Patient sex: F
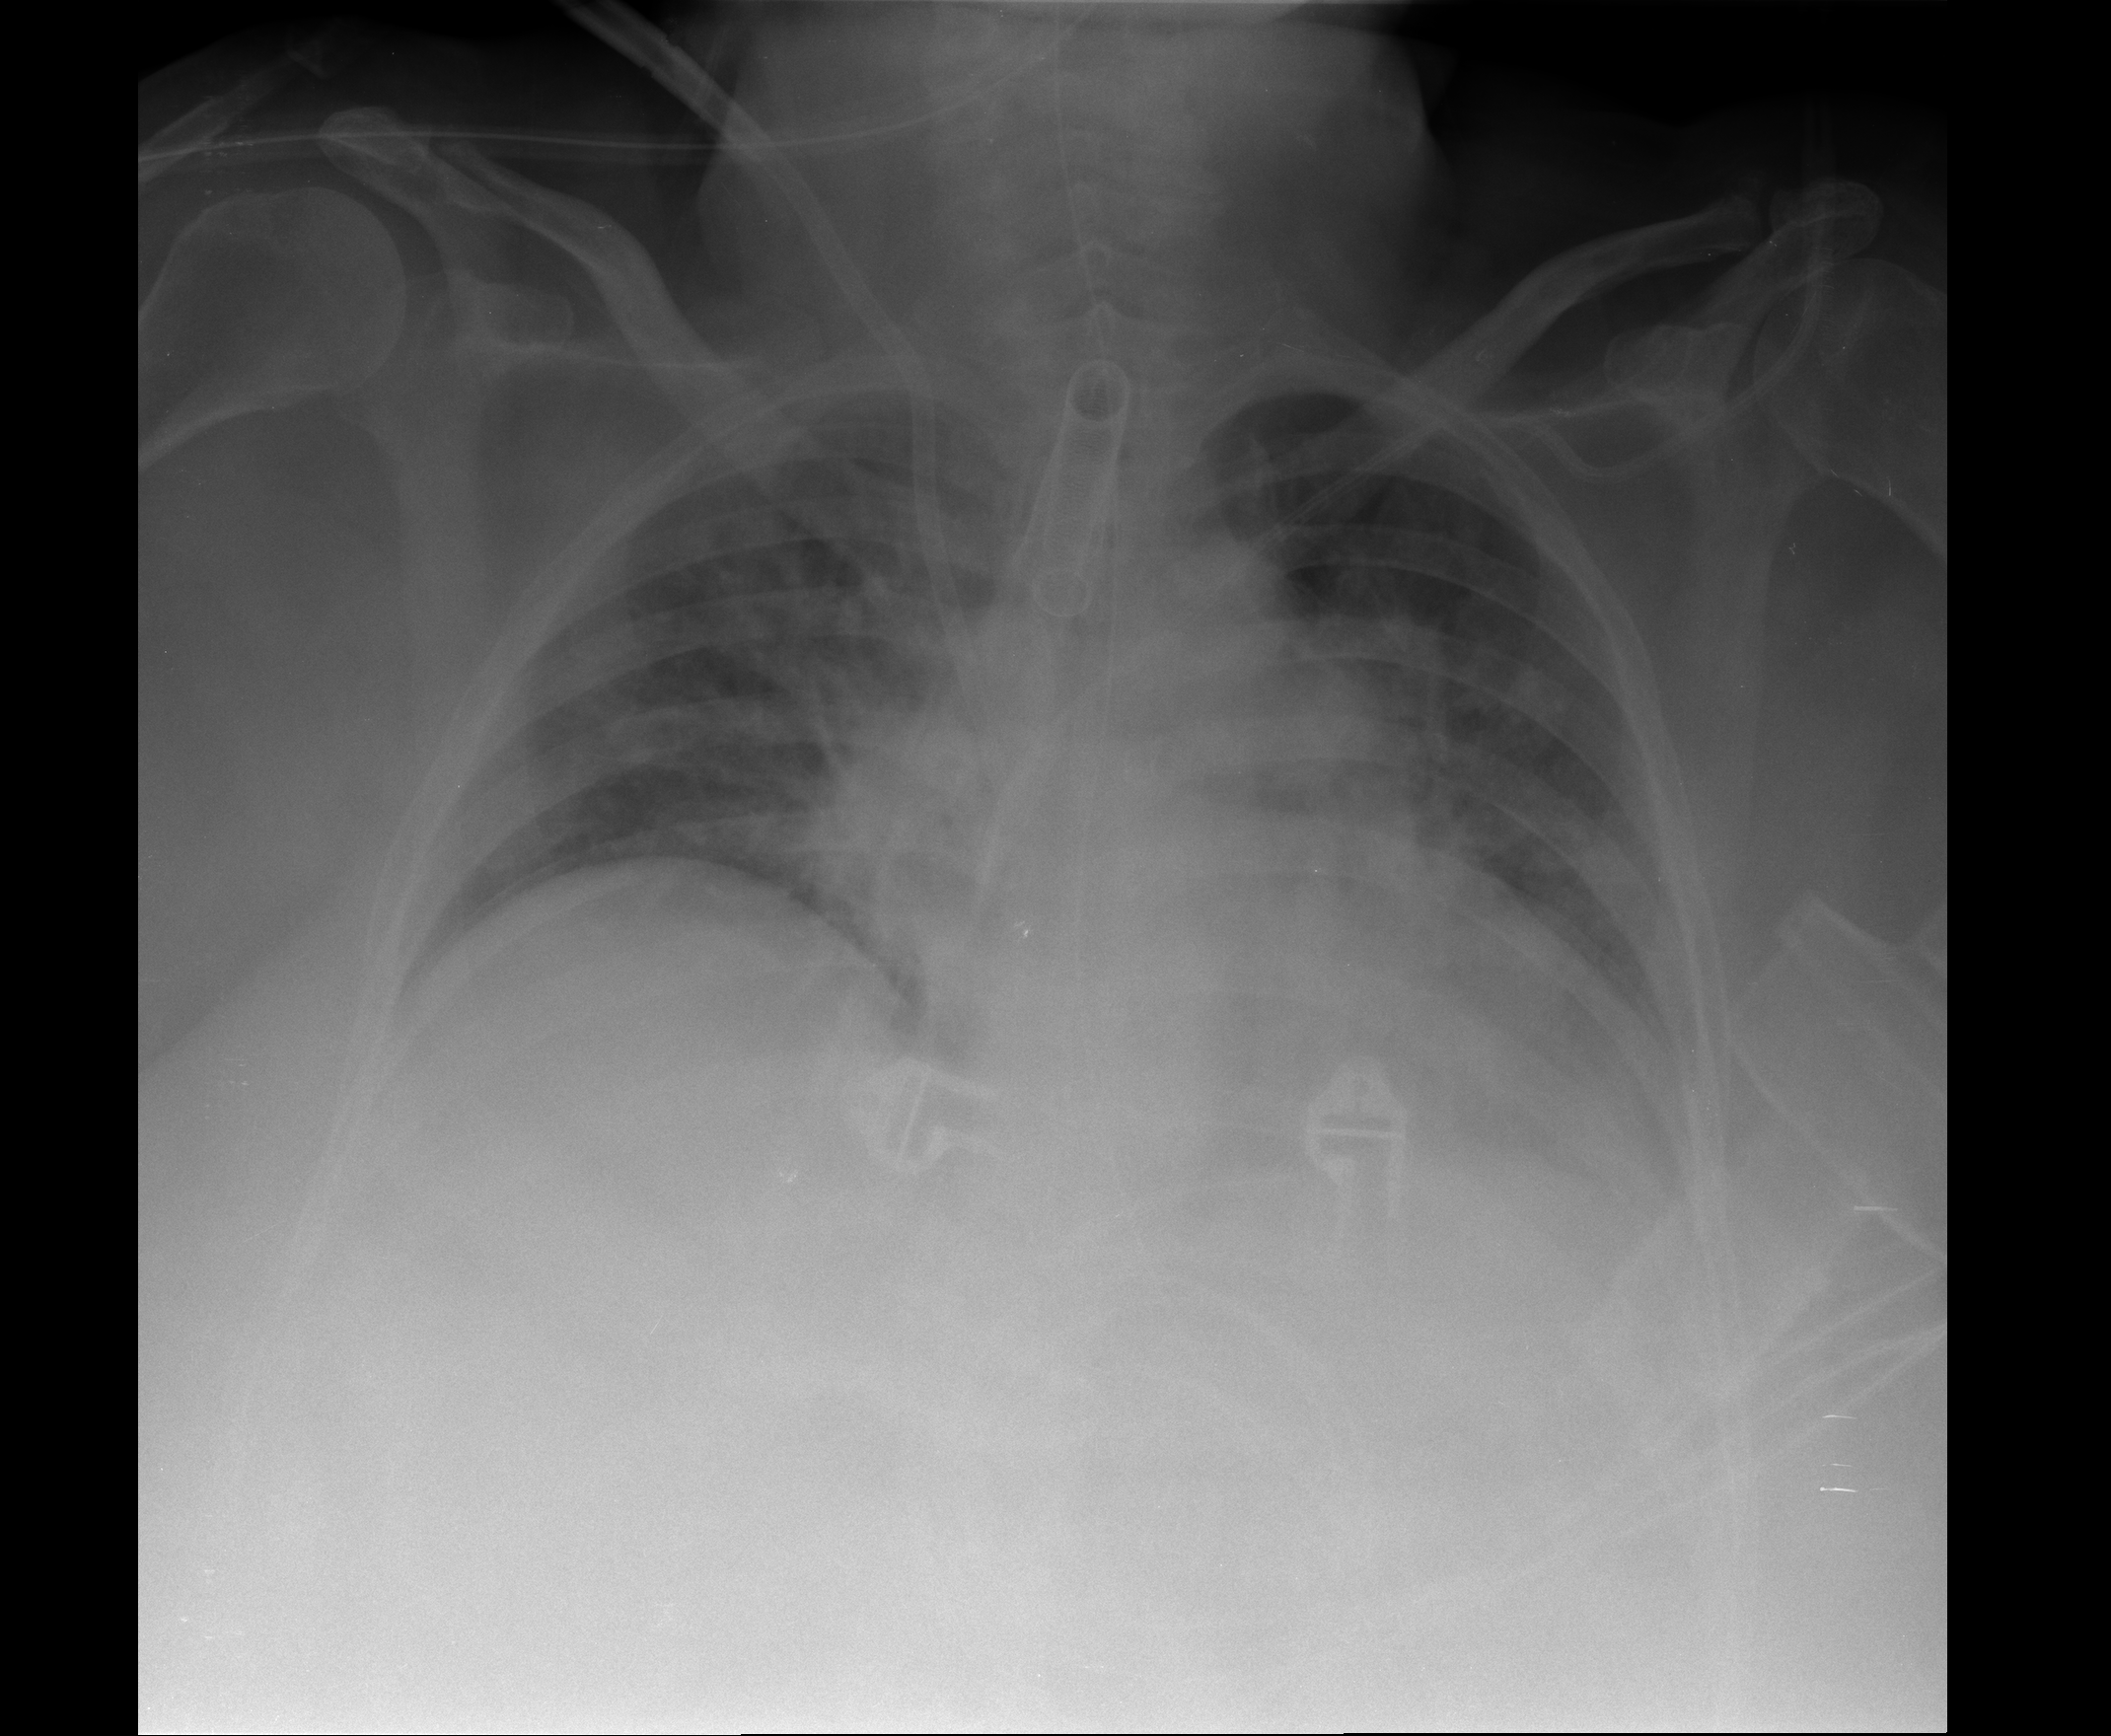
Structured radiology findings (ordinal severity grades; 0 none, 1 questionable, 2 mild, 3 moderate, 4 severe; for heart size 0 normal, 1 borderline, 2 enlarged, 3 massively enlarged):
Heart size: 2
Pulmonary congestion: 3
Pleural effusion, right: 0
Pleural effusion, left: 0
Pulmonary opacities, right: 0
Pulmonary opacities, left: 2
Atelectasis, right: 2
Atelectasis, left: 2